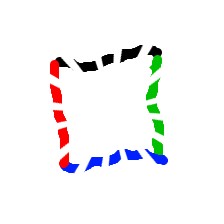
Shape: square